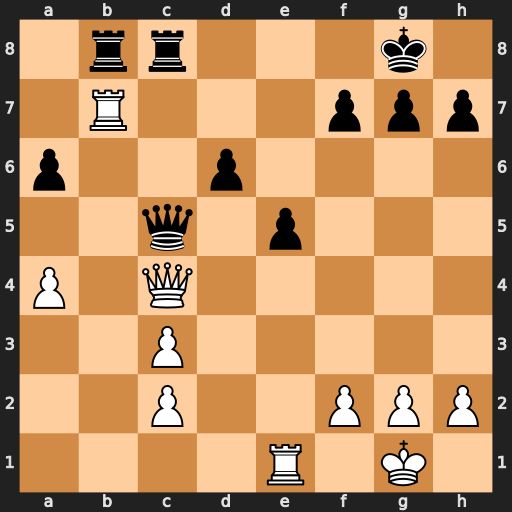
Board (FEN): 1rr3k1/1R3ppp/p2p4/2q1p3/P1Q5/2P5/2P2PPP/4R1K1
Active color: w
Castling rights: -
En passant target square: -
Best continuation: Qxf7+ Kh8 Qxg7#